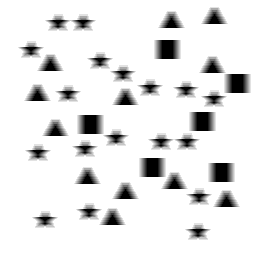
Squares: 6
Triangles: 12
Stars: 18
Total shapes: 36